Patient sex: M
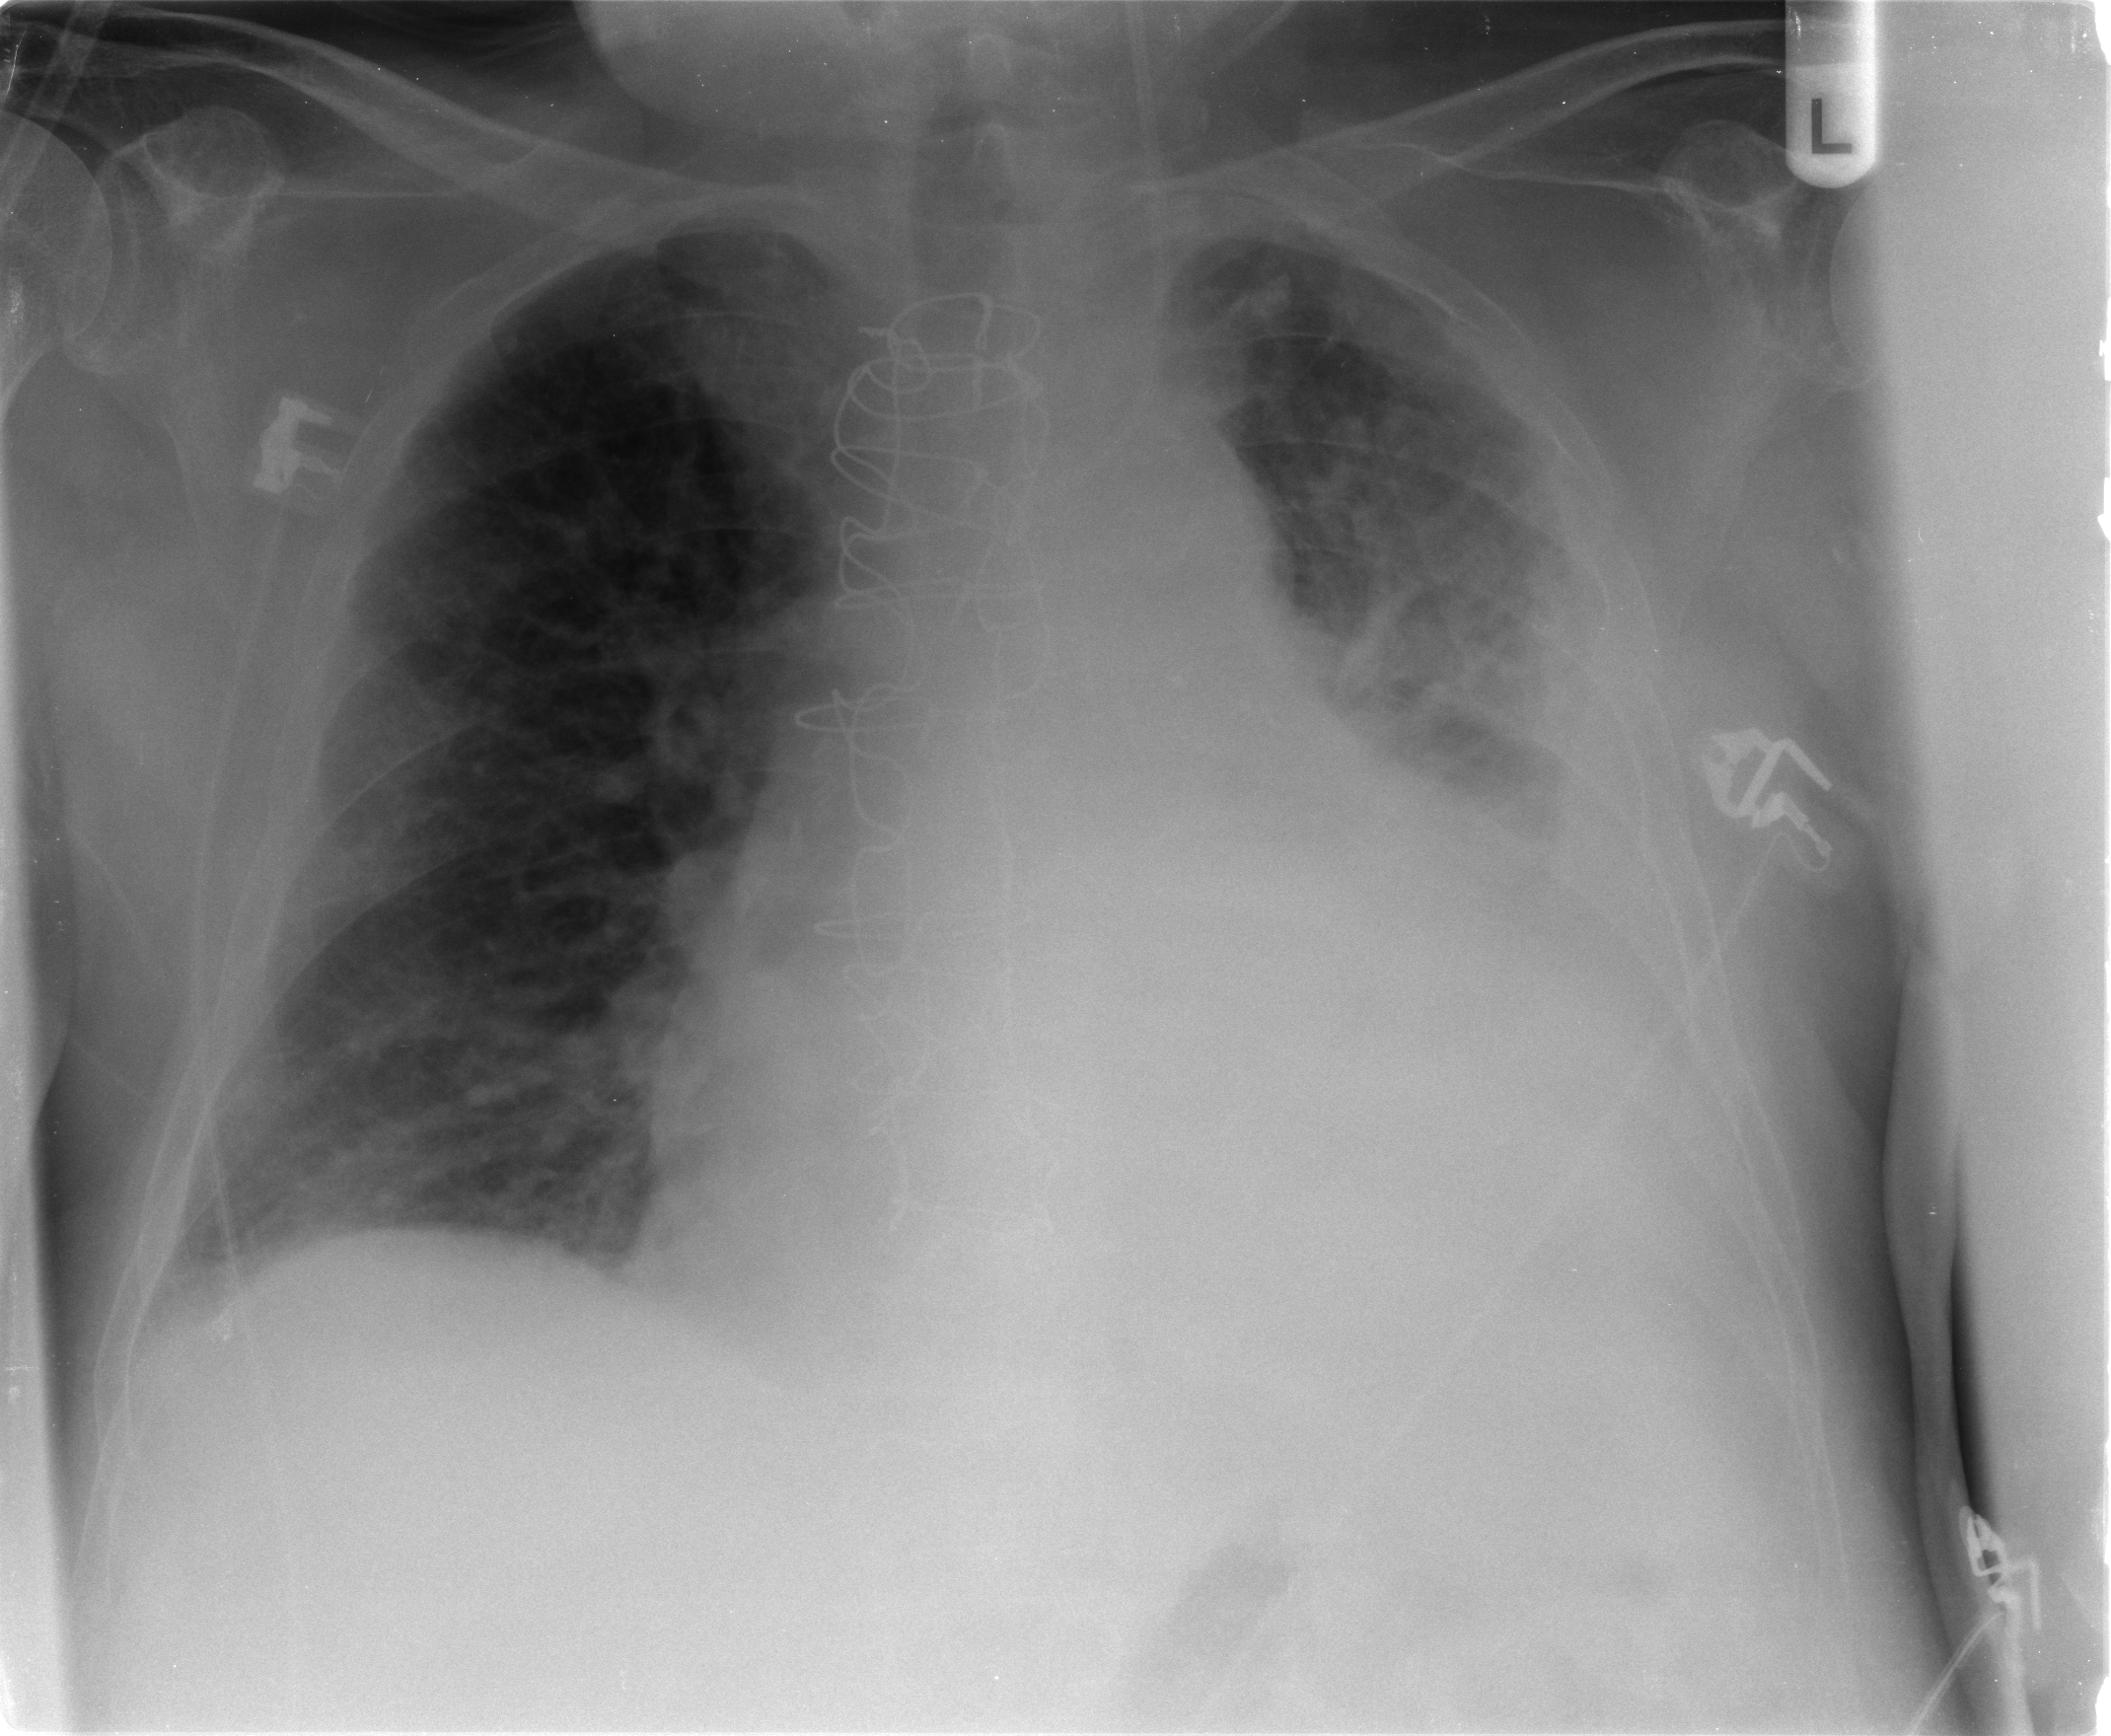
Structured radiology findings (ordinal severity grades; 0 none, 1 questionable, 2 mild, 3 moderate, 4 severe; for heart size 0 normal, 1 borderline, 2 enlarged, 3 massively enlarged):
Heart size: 2
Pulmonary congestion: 3
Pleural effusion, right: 1
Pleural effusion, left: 3
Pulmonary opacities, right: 1
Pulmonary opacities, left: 2
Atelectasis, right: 2
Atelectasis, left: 3